Question: I am new in iOS development. I have this Storyboard:

When I click on Page 1 Bar button item --> go to Page 2 with back button (using push segue)
And basically by click on the back button --> go back to Page 1
As you see I have a Save bar button in Page 2, my question is when I click on this button I want to save my data in database and come back to Page1.
Can you help me how can I go back to first page?
'''
- (void)save:(id)sender
{
NSLog(@"Save");
// SaveDataToDb
if(Data successfully saved in database)
//Go Back to Page 1 ???
else
// Proper error message
}
'''
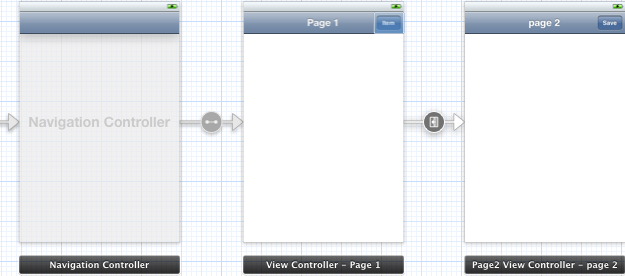
Answer: > [self.navigationController popViewControllerAnimated:YES]